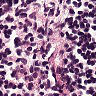
Metastatic tissue present: no